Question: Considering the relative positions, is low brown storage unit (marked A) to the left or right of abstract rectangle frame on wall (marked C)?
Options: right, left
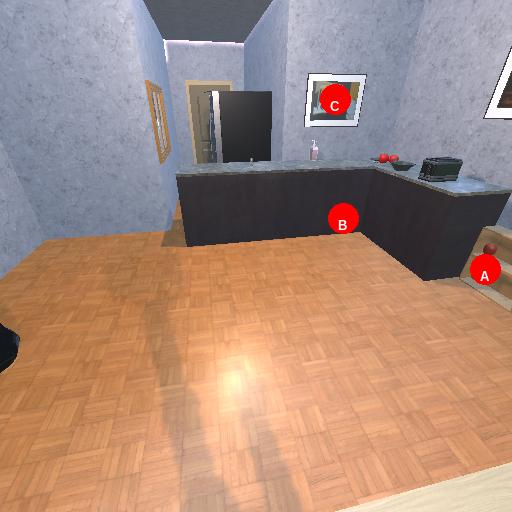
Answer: right